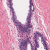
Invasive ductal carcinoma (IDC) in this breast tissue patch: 0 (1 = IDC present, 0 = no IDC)